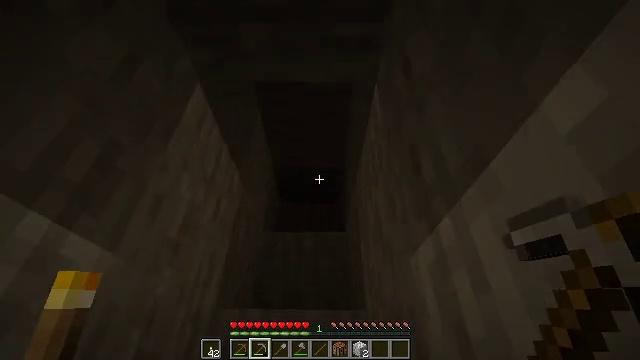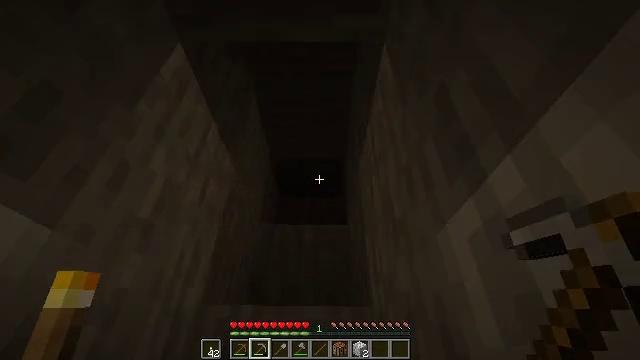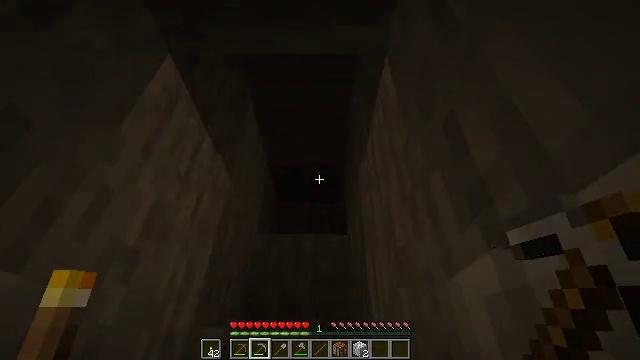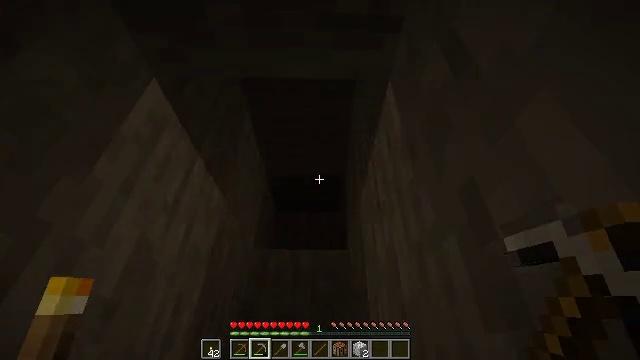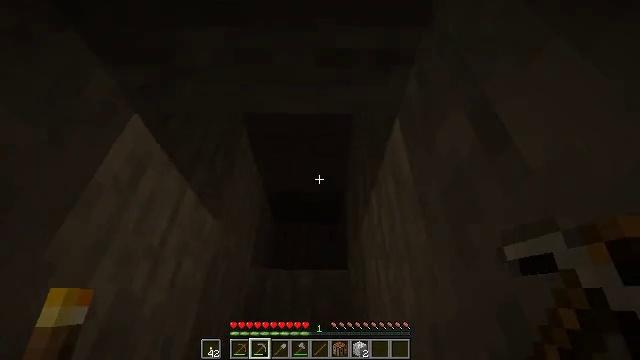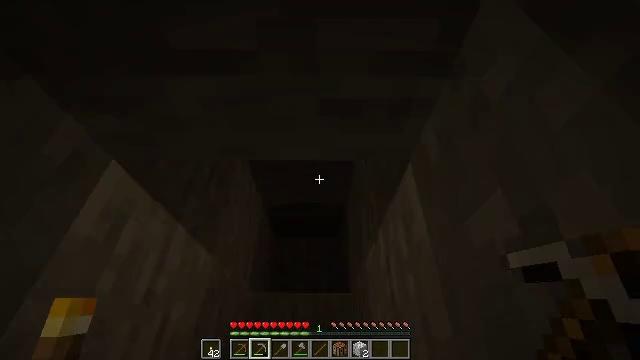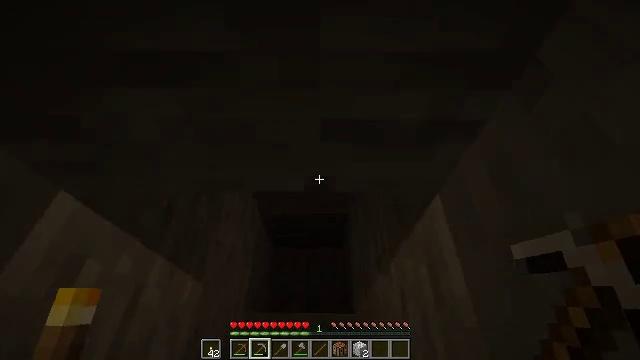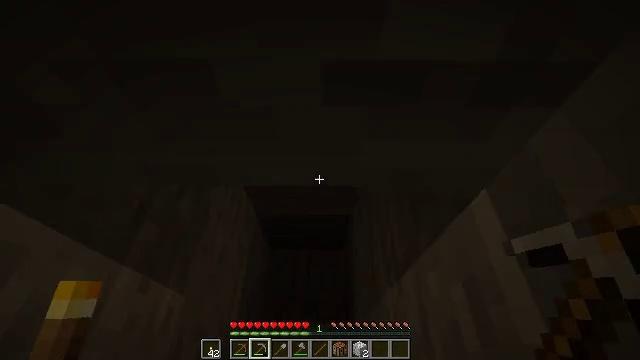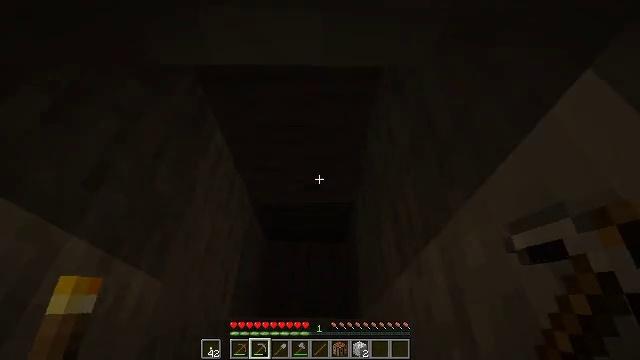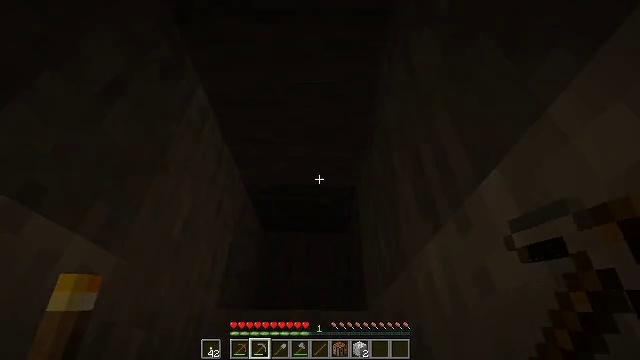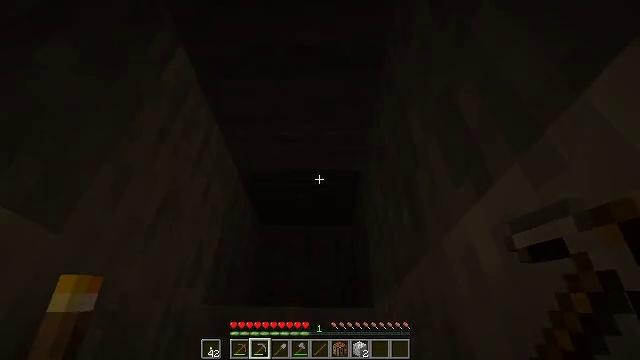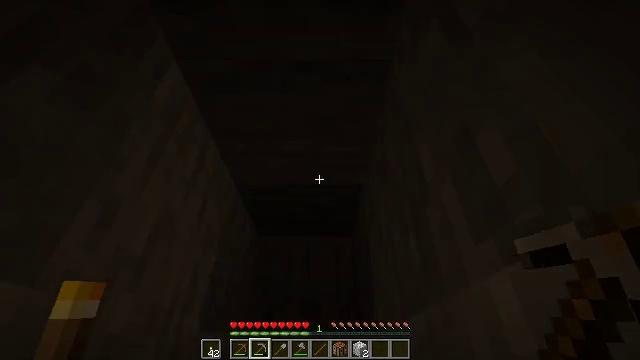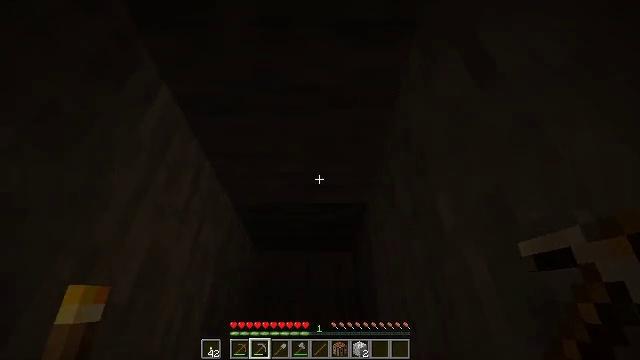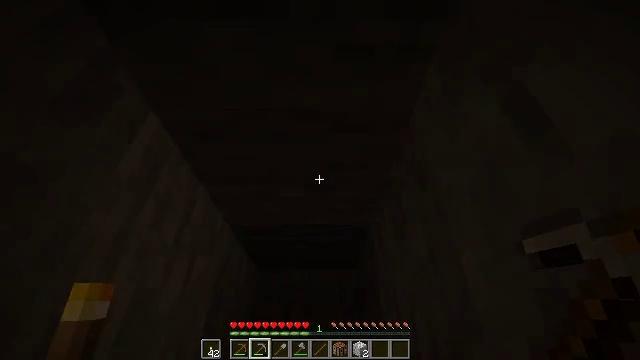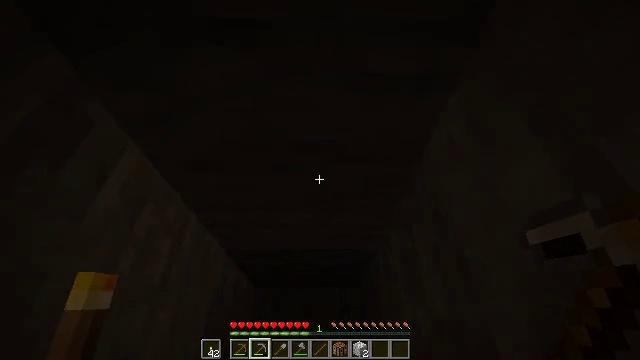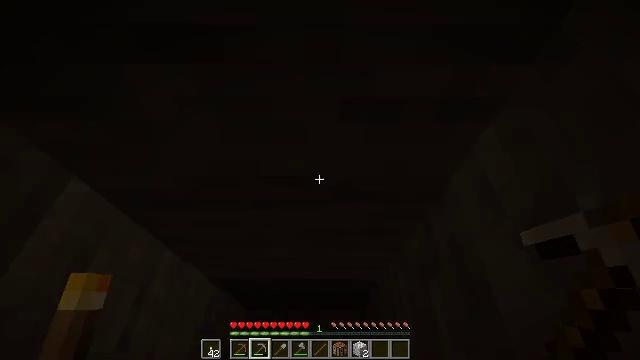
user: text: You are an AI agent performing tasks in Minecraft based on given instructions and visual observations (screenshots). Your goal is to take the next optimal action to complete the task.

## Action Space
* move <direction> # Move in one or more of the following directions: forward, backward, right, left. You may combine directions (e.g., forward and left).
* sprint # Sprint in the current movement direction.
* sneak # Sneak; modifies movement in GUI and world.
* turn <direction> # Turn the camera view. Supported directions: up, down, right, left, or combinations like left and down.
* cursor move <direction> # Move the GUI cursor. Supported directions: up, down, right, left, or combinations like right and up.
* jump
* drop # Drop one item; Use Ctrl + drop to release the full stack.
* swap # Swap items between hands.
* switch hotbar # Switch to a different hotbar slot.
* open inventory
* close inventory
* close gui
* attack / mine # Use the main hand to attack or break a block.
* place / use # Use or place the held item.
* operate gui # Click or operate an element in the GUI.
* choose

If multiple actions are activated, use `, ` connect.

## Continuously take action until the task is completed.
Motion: motion action
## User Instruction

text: Gather stone by using a pickaxe.
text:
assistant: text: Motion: move forward
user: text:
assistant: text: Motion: move forward
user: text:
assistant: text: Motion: move forward
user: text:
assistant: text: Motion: move forward
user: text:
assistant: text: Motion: move forward
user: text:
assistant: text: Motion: move forward
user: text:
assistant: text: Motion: move forward
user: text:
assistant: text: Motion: move forward
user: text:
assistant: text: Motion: move forward
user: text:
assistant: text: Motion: move forward
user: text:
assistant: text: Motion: move forward
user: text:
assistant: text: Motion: move forward
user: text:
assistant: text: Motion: move forward
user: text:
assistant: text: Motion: move forward
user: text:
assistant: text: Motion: move forward
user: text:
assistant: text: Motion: move forward
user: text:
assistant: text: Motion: move forward
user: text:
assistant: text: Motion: move forward
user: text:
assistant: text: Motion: move forward, turn left
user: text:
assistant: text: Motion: move forward, turn left and up
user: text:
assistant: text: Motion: move forward, turn left and up
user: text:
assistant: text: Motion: move forward, turn left and up
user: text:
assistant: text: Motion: turn left and up
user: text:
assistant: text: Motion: turn left and up
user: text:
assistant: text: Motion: turn left and up
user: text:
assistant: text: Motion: turn left and up
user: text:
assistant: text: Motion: turn right and down
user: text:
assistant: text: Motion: turn up
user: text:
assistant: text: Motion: turn up
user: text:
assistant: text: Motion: use / place